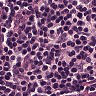
Metastatic tissue present: no